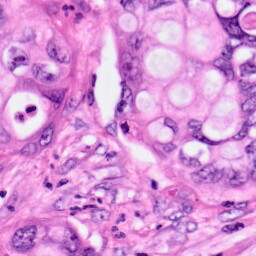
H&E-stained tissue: Pancreatic